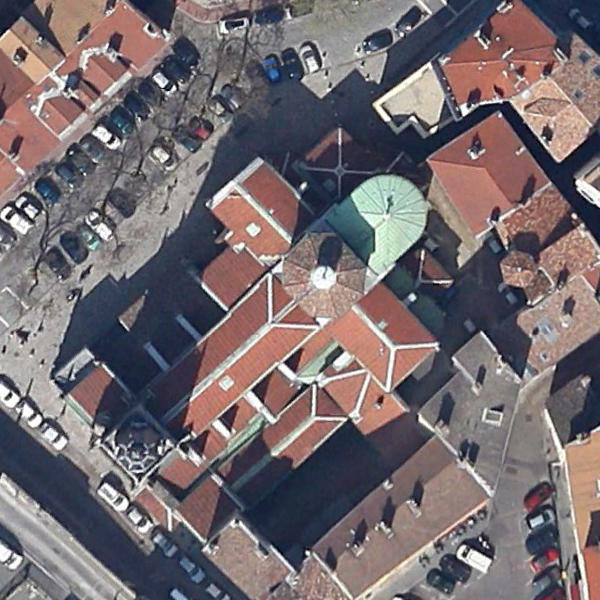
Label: Church